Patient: sex F, age 59
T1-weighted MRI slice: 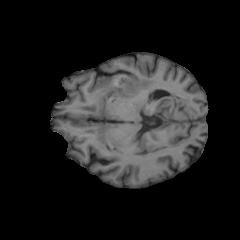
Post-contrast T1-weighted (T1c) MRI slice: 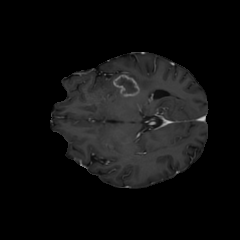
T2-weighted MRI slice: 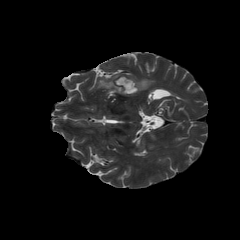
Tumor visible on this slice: yes
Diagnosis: Glioblastoma, IDH-wildtype
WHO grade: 4